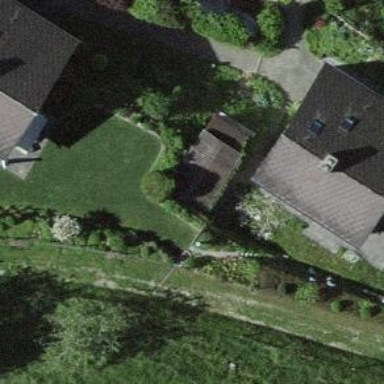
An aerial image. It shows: Shed building.